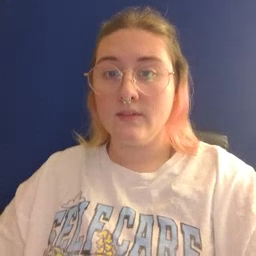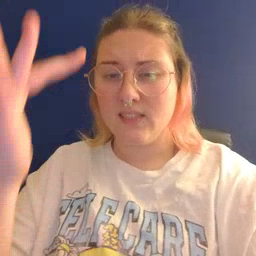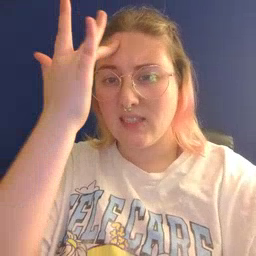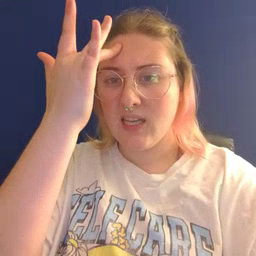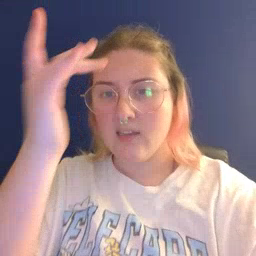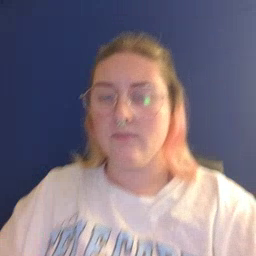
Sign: sick